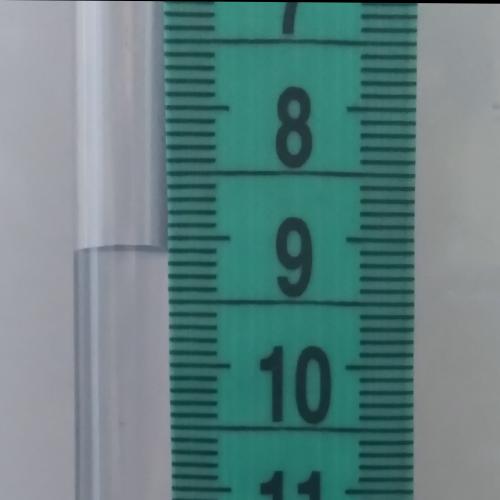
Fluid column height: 9.1 cm